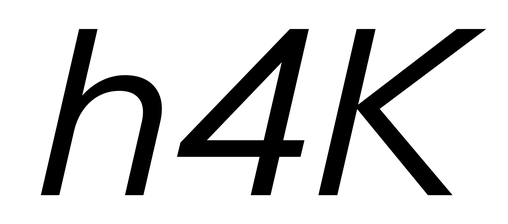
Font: InstrumentSans-Italic_Italic